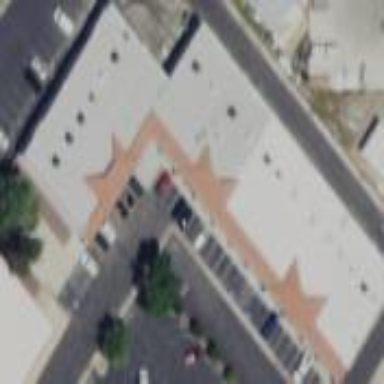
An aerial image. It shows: Retail building.